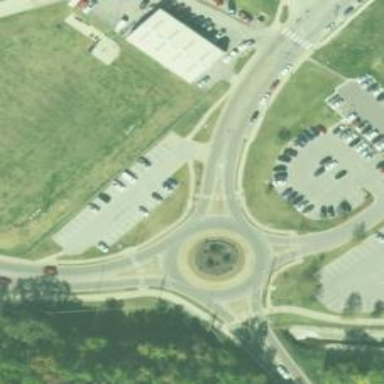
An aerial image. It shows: Secondary road leading to roundabout.